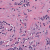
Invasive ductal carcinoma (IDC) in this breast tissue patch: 1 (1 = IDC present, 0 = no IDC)